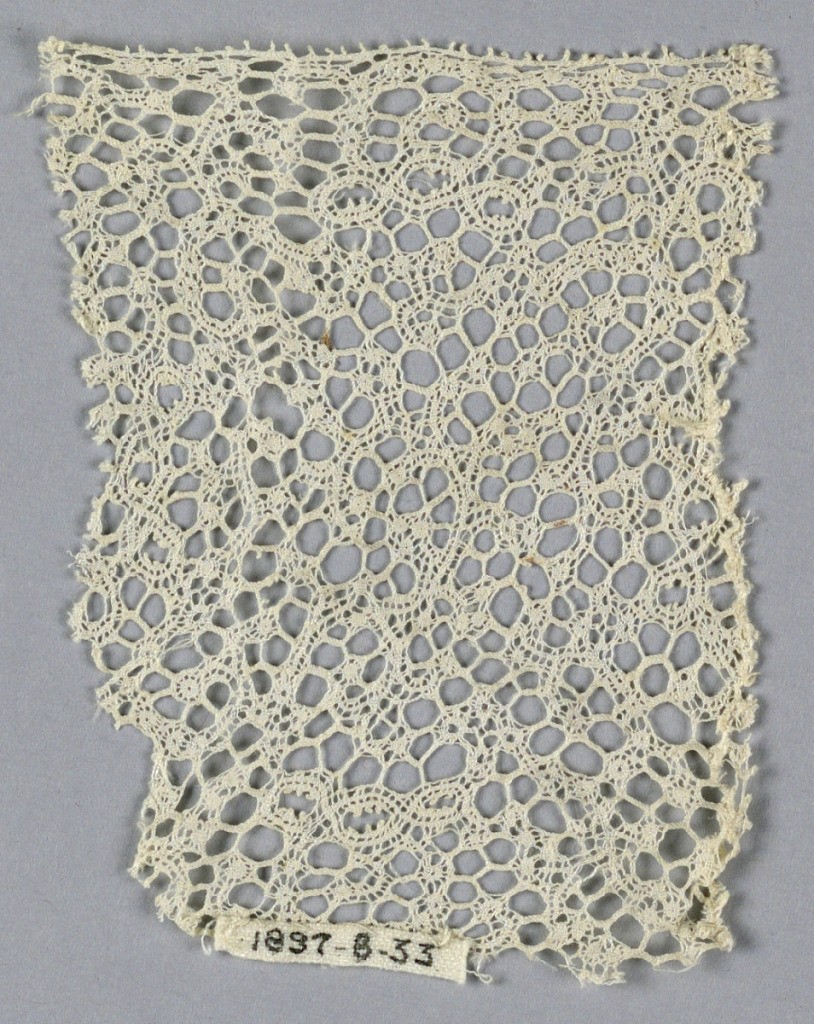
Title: Fragment
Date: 18th century
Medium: linen Technique: bobbin lace
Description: Binche-style fragment showing an open design of a curving ribbon-like ornament.